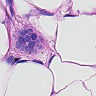
Metastatic tissue present: yes